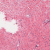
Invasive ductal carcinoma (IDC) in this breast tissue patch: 0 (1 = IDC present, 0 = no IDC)